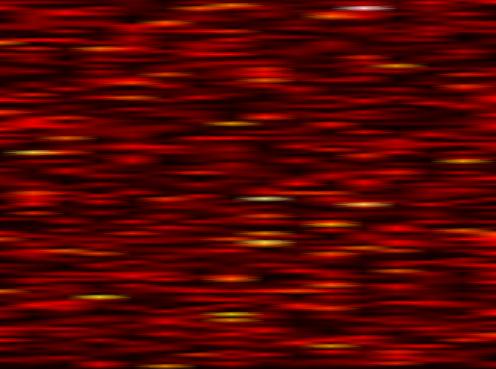
Label: FOFDM